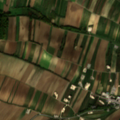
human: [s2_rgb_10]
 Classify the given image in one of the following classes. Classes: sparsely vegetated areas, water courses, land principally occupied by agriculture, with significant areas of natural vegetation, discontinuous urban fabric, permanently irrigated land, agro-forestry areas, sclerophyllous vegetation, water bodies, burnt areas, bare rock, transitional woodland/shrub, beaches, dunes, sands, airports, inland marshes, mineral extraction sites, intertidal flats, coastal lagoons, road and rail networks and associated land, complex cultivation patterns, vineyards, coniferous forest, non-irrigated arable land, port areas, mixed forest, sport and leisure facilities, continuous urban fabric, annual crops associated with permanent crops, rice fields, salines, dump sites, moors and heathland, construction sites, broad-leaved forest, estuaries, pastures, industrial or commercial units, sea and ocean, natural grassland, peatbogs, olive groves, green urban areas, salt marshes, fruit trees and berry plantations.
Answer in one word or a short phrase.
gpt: non-irrigated arable land, vineyards, broad-leaved forest